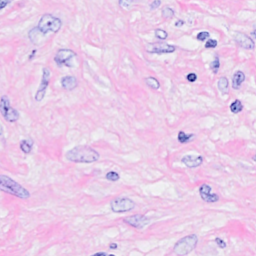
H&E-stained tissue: Breast